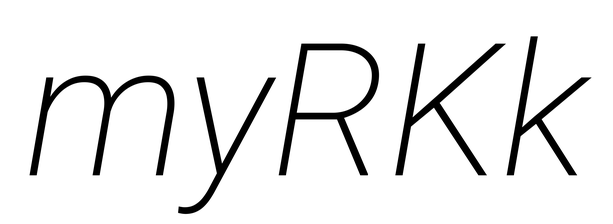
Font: Roboto-Italic_ExtraLight_Italic